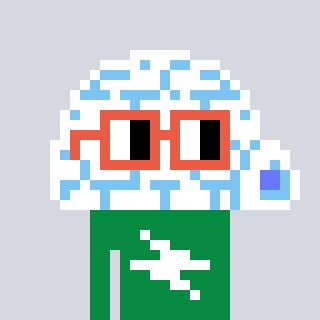
a pixel art character with square orange glasses, a igloo-shaped head and a green-colored body on a cool background